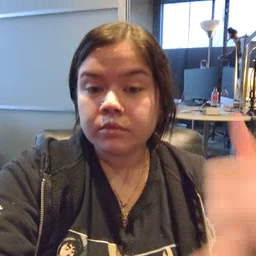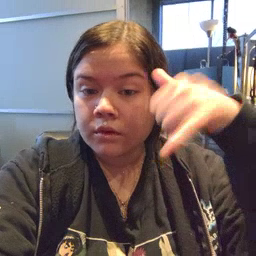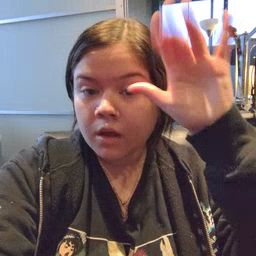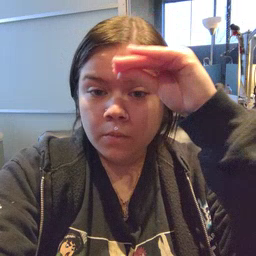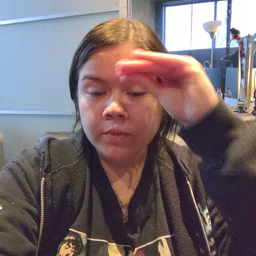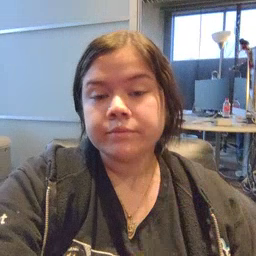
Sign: cowboy